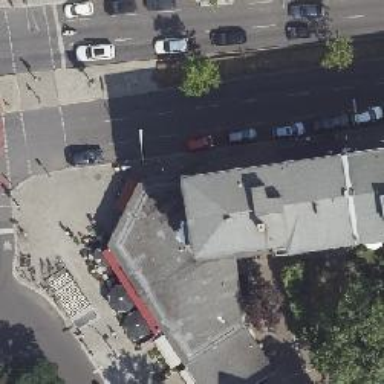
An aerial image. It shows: Greengrocer shop.